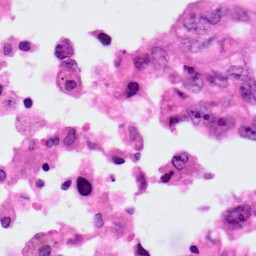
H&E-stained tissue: Lung